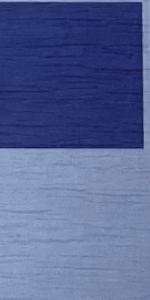
Label: Empty